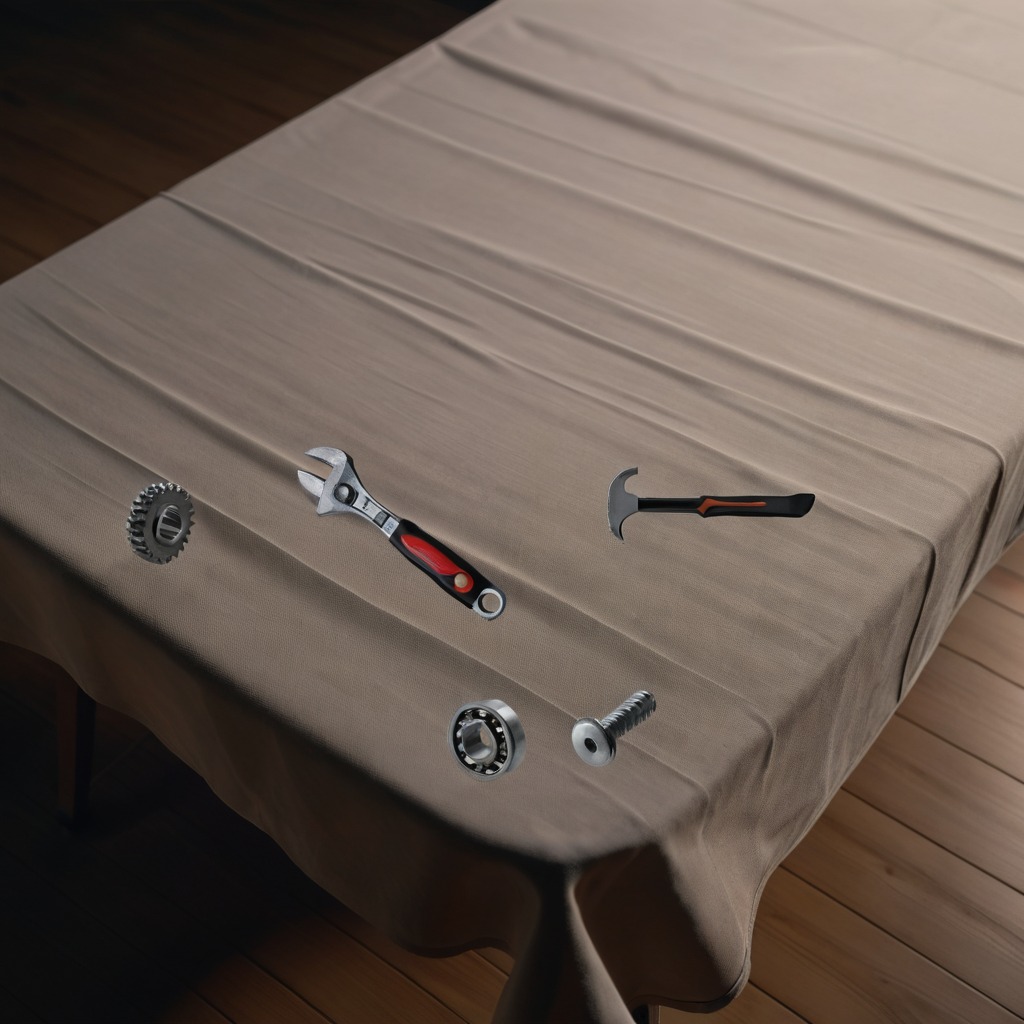
A ball bearing, a gear, a hammer, a machine screw and a wrench are lying on the wooden table.